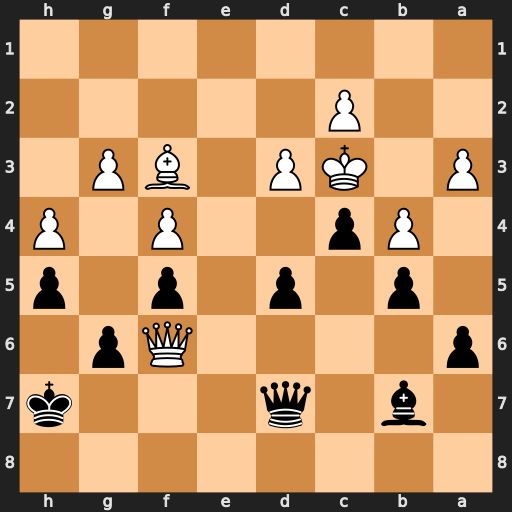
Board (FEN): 8/1b1q3k/p4Qp1/1p1p1p1p/1Pp2P1P/P1KP1BP1/2P5/8
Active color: b
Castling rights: -
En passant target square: -
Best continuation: d4+ Qxd4 Qxd4+